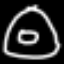
Label: donut